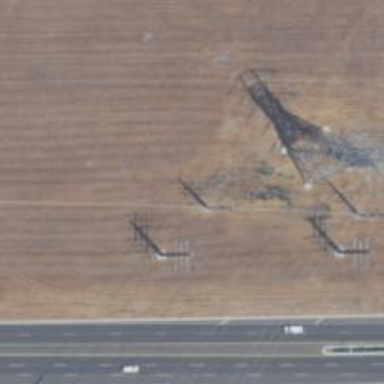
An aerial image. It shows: Power tower.